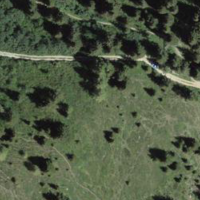
EUNIS habitat code: 43
Species observed at this site:
Nucifraga caryocatactes